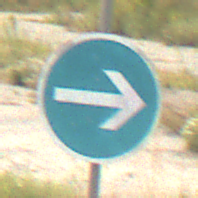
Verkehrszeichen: VorgeschriebeneFahrtrichtungHierRechts
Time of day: Midday
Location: Outdoor (Suburban)
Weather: PartlyCloudy
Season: Summer
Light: Natural